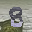
Label: 8